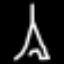
Label: The Eiffel Tower